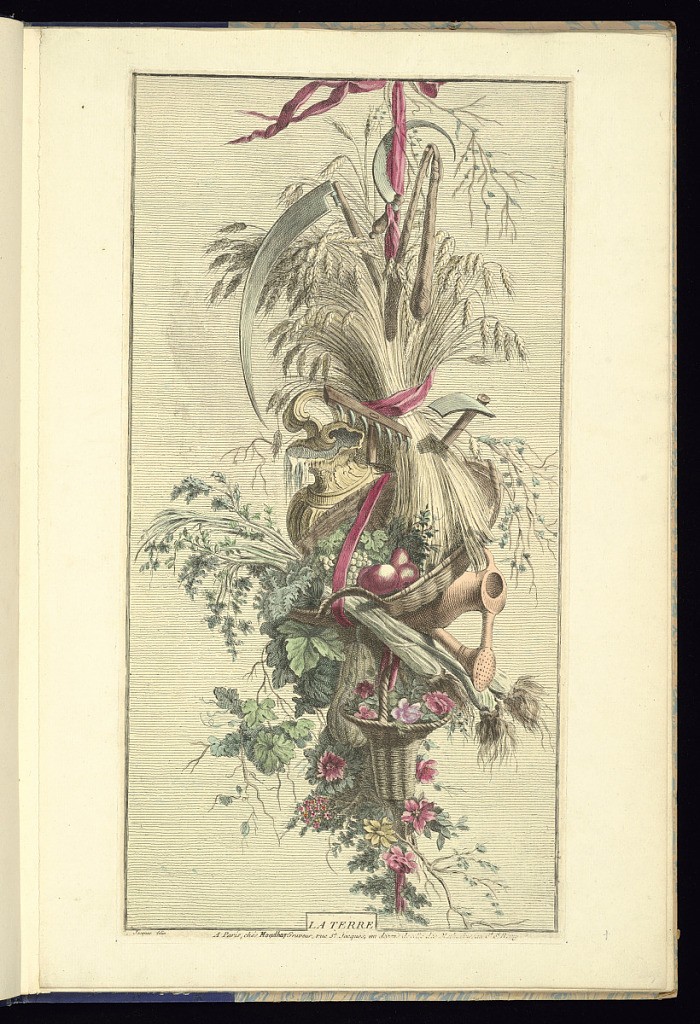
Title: La Terre
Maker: Maurice Jacques, French, ca. 1712–1784
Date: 1758–64
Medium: Hand-colored etching and engraving on paper
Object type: Print
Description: An ornamental hanging trophy design representing the element of earth with its attributes, including baskets of fruit and flowers, foliate branches, flowers, bunches of wheat, watering jug, sickle, scythe, rake, and other agricultural hand tools. The plate is titled and signed. The publisher's address has been partly rubbed out and the name ‘Mondhare' has been added later. The plate is hand colored.